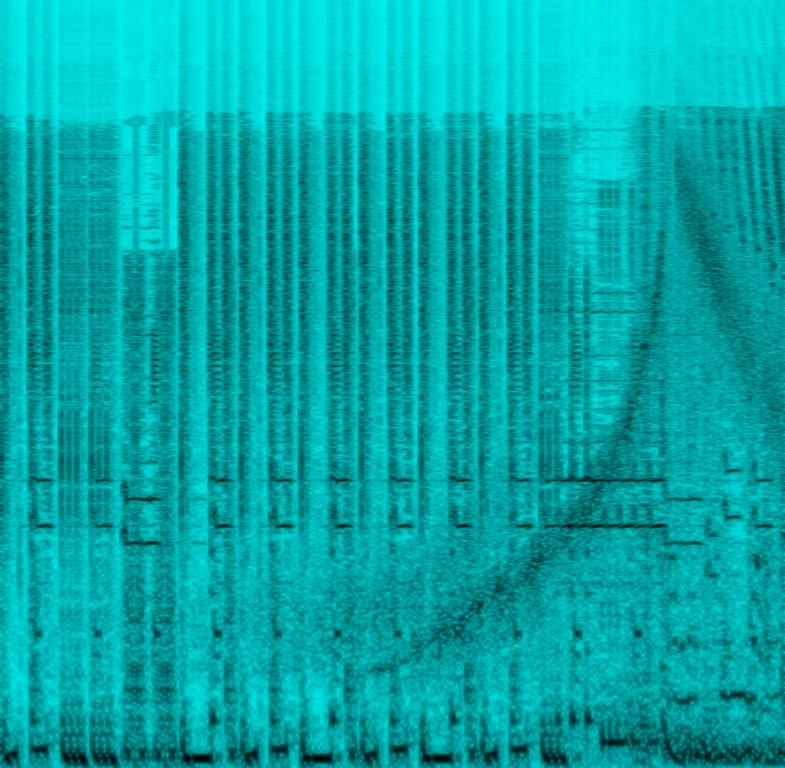
The Electro song features a "4 on the floor" boomy 808 bass, shimmering shakers, muffled syncopated snare, repetitive short male vocal chants, high pitched female vocal and frequency sweep riser. It sounds funny, groovy and energetic. The drums are stuttering at one point, which serves as a transition to the next section.